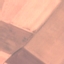
Land use / land cover: AnnualCrop